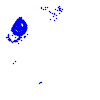
Particle: electron